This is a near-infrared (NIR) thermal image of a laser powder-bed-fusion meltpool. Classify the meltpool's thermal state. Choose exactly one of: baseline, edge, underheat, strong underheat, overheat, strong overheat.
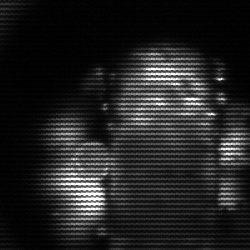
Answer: strong underheat